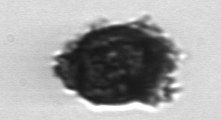
Label: Thalassiosira_TAG_external_detritus